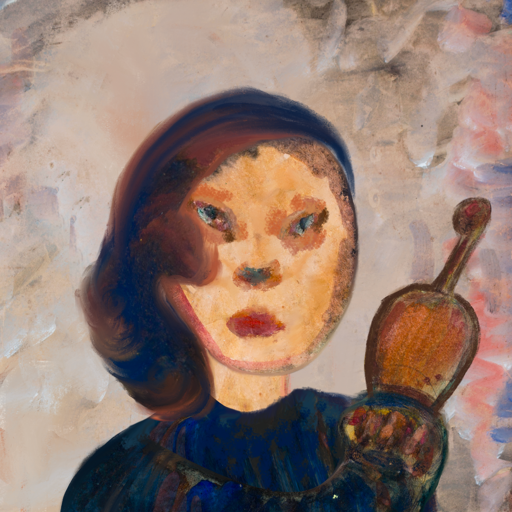
Background: Roy_Bahadur, Head And Neck Front: Childish, Face Front: Boggyland, Bust: Pipe, Hair Front: Mother_And_Son_Son, Head Accessory: Blank, Second Necklace: Blank, Necklace: Blank, Baby: Blank